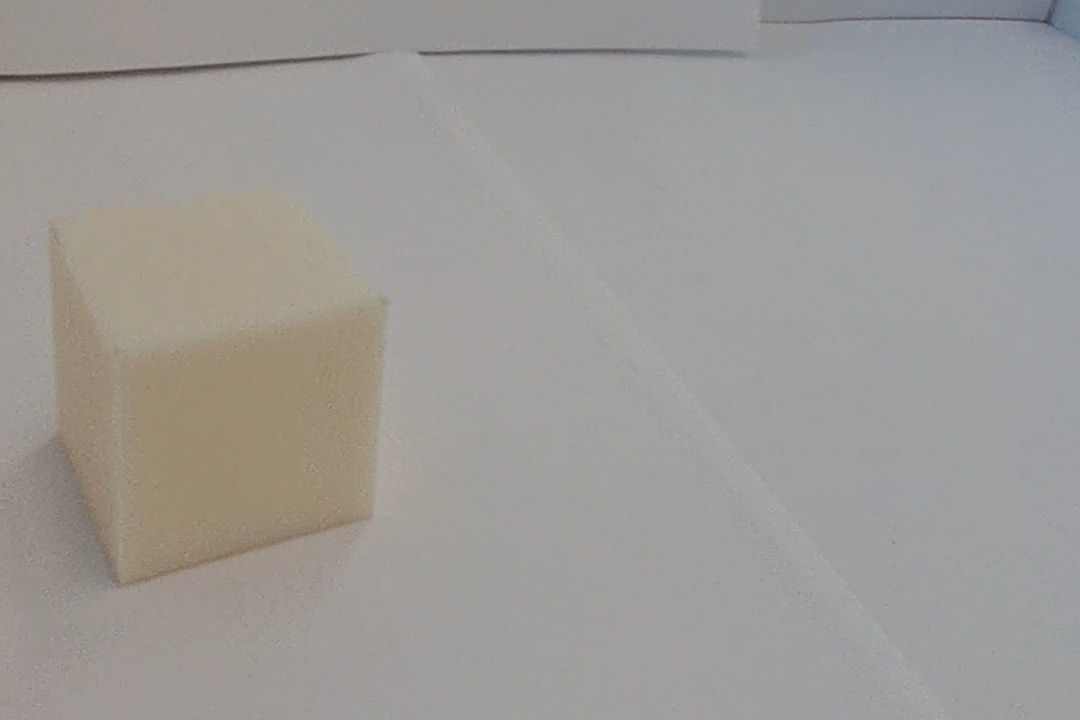
Label: Cuboid